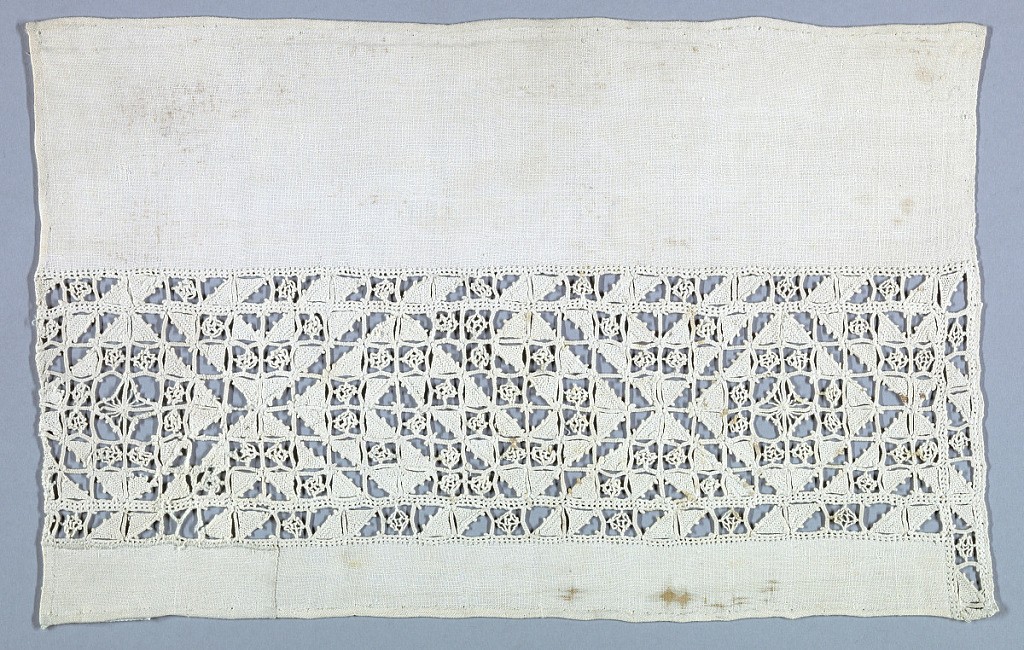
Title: Band
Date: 16th–17th century
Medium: linen Technique: withdrawn element with needle lace (reticella style), plain weave
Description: Panel of geometric shapes worked in linen ground.